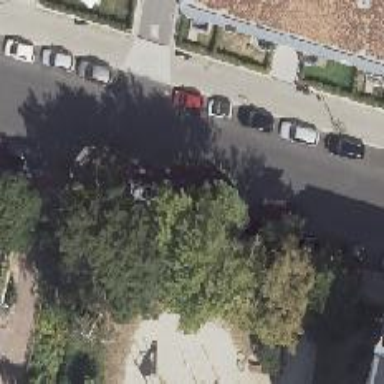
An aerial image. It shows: Residential road with asphalt surface and sidewalks on both sides. There are parallel parking lanes on both sides of the road.